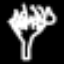
Label: palm tree